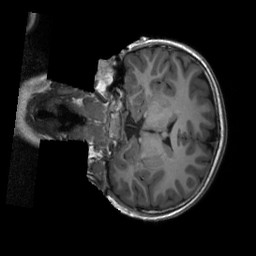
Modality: T1w
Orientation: coronal
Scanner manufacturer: siemens
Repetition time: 2.3 s
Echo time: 0.00229 s